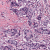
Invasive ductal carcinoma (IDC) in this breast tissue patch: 1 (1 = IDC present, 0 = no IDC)